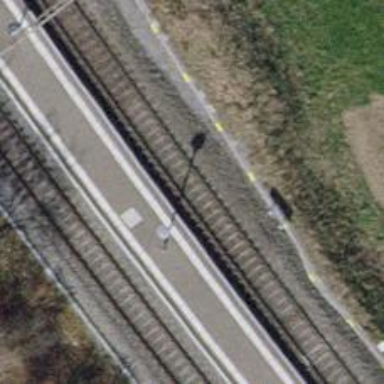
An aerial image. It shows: Railway track with contact line for electrification.